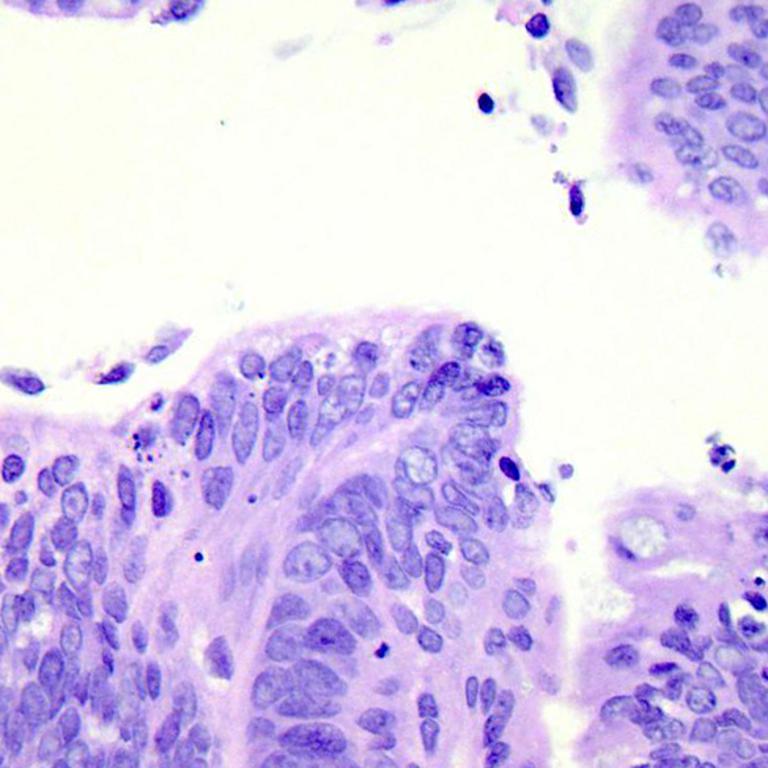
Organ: colon
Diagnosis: adenocarcinomas